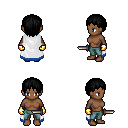
a pixel art fantasy rpg character, female body template, human, dark skin, white trimmed cape, teal pants, black plain hairstyle, gold gloves, dagger, four views (front, back, left, right), 2x2 character sprite sheet, small pixel art, hard edges, no anti-aliasing